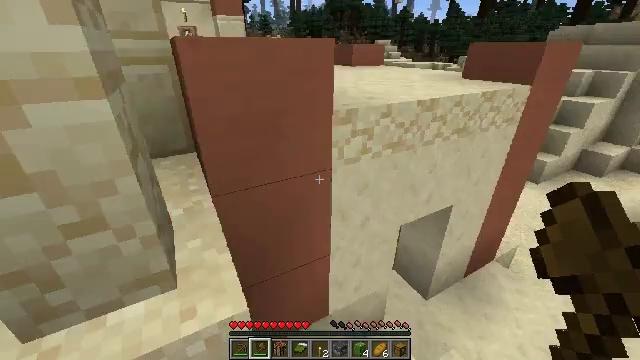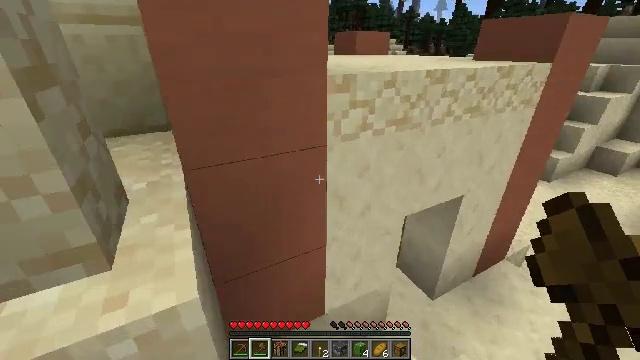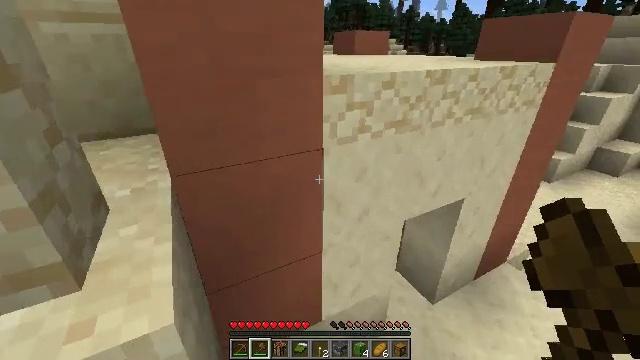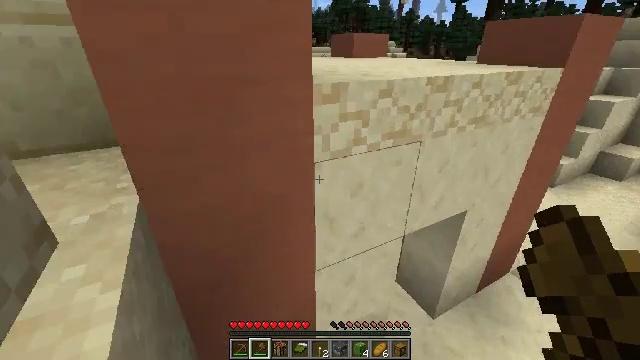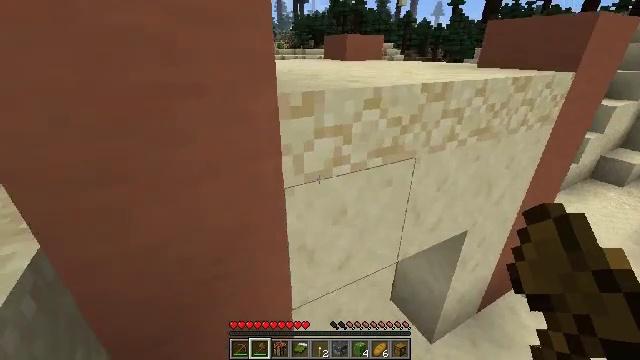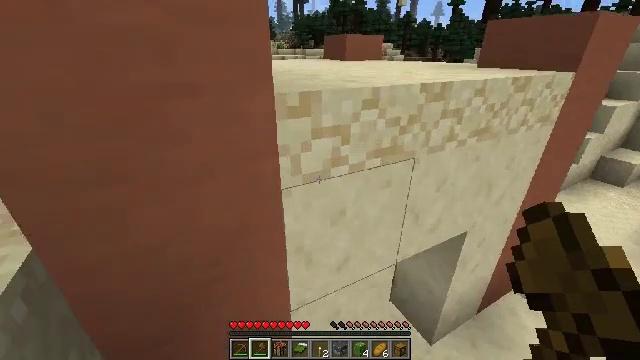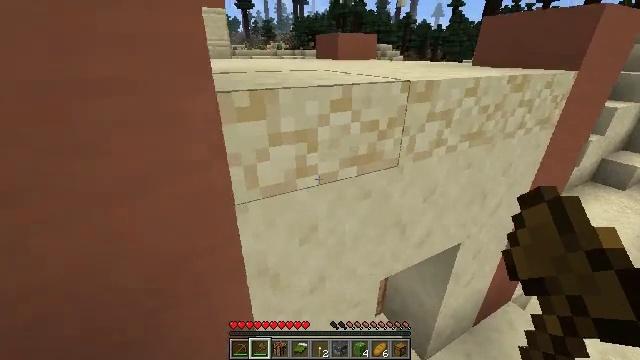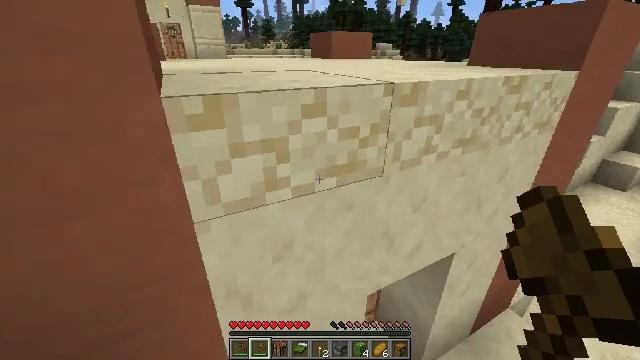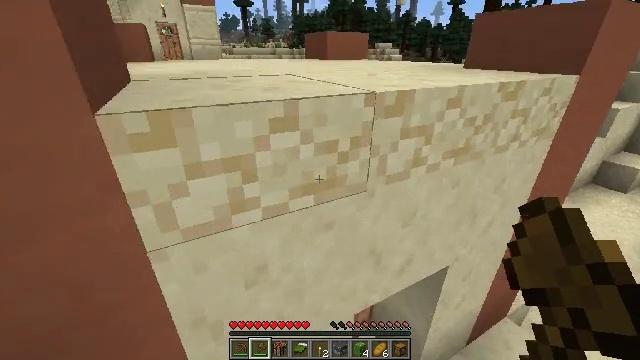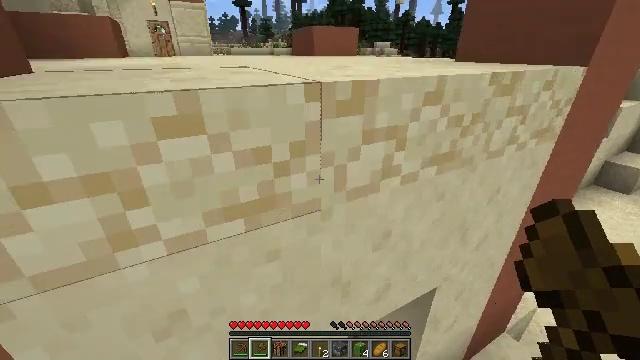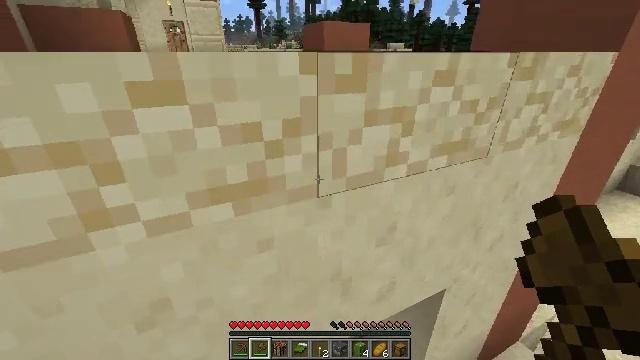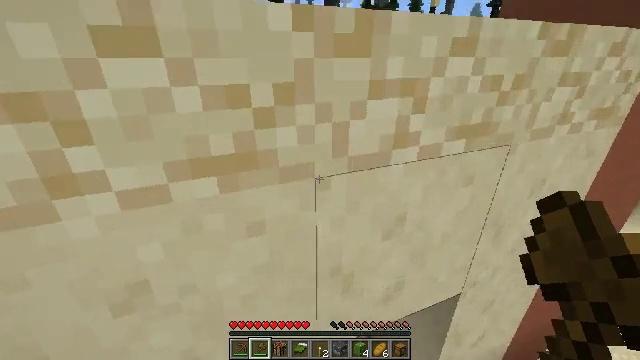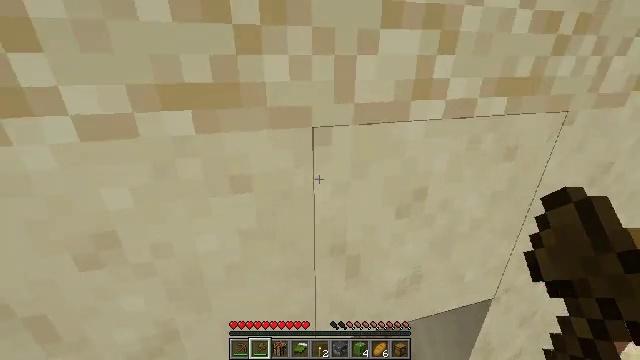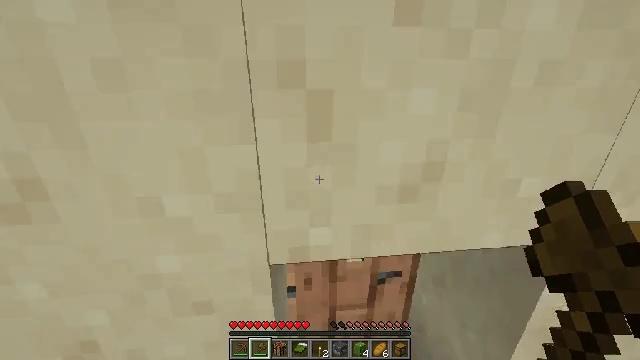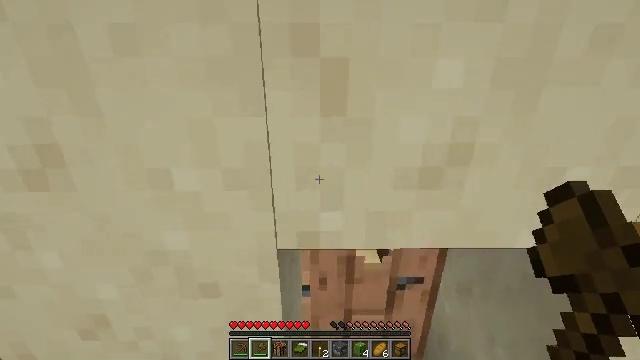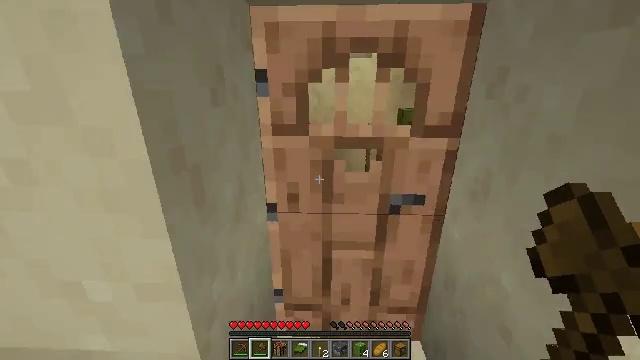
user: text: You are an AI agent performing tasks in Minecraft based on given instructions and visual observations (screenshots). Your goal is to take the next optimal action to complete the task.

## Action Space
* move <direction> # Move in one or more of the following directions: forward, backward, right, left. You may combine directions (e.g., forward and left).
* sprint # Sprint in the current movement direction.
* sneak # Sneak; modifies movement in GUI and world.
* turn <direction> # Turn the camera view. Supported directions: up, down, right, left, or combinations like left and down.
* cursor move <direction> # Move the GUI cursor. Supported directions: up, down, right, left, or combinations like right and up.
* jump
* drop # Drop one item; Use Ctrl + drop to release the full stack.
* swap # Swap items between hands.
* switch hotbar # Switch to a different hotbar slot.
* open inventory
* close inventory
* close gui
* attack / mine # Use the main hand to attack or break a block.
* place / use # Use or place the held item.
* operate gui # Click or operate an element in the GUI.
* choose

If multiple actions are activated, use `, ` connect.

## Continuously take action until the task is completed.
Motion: motion action
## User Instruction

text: Attack the hay block to get hay.
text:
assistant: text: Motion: move forward, turn left
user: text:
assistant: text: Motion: move forward
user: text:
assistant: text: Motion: move forward
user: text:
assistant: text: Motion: move forward and move right
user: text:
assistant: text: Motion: move forward and move right
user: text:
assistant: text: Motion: move forward and move right
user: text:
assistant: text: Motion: move forward and move right
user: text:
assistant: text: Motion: move forward and move right
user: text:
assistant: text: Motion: move forward and move right
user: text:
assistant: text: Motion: move forward and move right, turn left
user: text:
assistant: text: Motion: move forward and move right, turn left
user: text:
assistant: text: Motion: move forward and move right, turn left
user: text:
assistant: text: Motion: move forward and move right, turn left
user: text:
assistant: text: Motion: move forward and move right, turn left and up
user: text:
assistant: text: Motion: move forward, turn left and up
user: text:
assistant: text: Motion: move forward, turn left
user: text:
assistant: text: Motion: move forward, turn left and up
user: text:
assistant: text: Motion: move forward, turn left
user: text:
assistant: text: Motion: move forward
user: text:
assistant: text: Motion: move forward, turn left, use / place
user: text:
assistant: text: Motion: move forward, use / place
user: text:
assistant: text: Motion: move forward
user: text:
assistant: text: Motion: move forward, turn right and up
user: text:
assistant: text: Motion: move forward, turn right
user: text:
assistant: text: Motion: move forward
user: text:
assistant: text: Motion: move forward, turn left
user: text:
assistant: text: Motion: turn left and down
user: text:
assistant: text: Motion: turn left and down
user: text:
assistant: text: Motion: turn left and down
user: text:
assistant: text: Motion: turn left and down